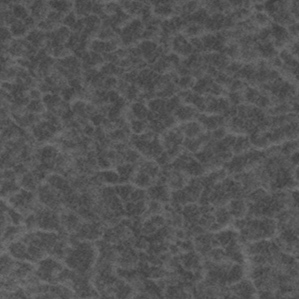
Label: frost